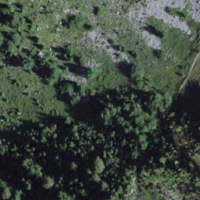
EUNIS habitat code: 43
Species observed at this site:
Astrantia major